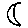
Label: moon